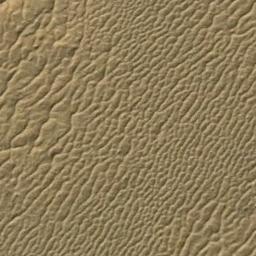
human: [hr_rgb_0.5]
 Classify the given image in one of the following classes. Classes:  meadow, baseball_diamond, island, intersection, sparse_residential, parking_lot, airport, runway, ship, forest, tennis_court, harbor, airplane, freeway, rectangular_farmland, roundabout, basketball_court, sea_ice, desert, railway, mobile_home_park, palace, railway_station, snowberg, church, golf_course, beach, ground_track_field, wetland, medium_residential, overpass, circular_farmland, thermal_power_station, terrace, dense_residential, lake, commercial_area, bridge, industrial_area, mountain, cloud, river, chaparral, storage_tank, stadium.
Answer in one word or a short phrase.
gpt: desert